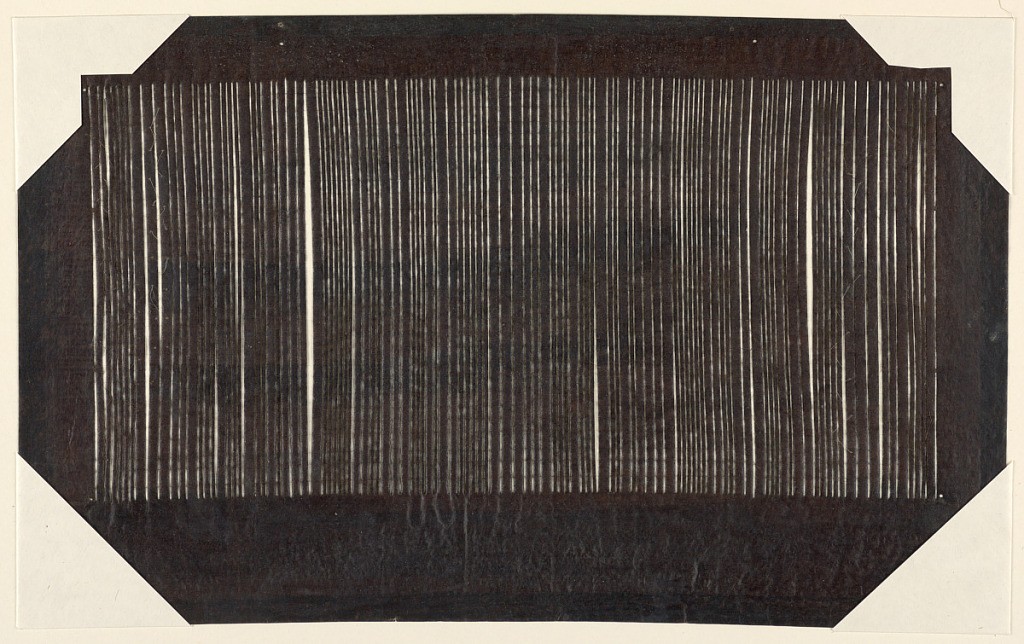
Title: Stripes
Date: late 18th - mid 19th century
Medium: Mulberry paper (kozo washi) treated with fermented persimmon tannin (kakishibu)
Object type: Katagami
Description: Vertical stripes have been delicately carved out with very thin and precise precision.